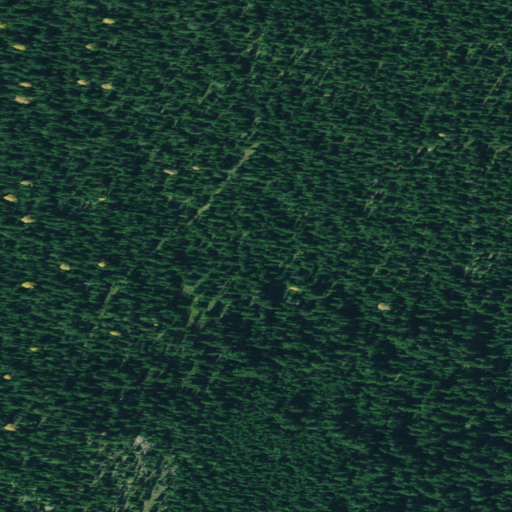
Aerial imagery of ridge(s) in Montana named Goat Ridge containing only evergreen forest